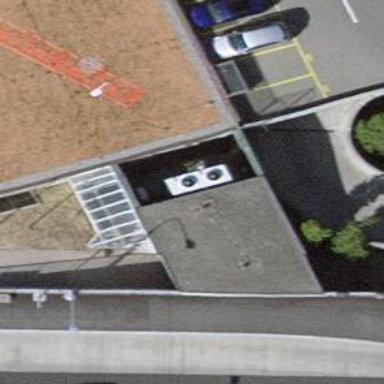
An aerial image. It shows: Toilets.